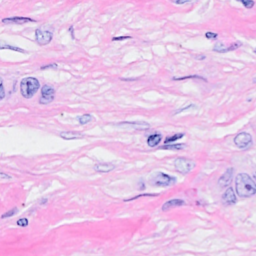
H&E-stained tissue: Breast